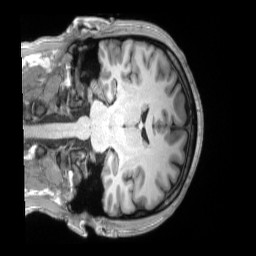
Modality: T1w
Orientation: coronal
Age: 40
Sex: male
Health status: ill
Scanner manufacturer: siemens
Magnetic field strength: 3 T
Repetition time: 2.2 s
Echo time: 0.00157 s